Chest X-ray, PA view. Patient: 42 years old, sex M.
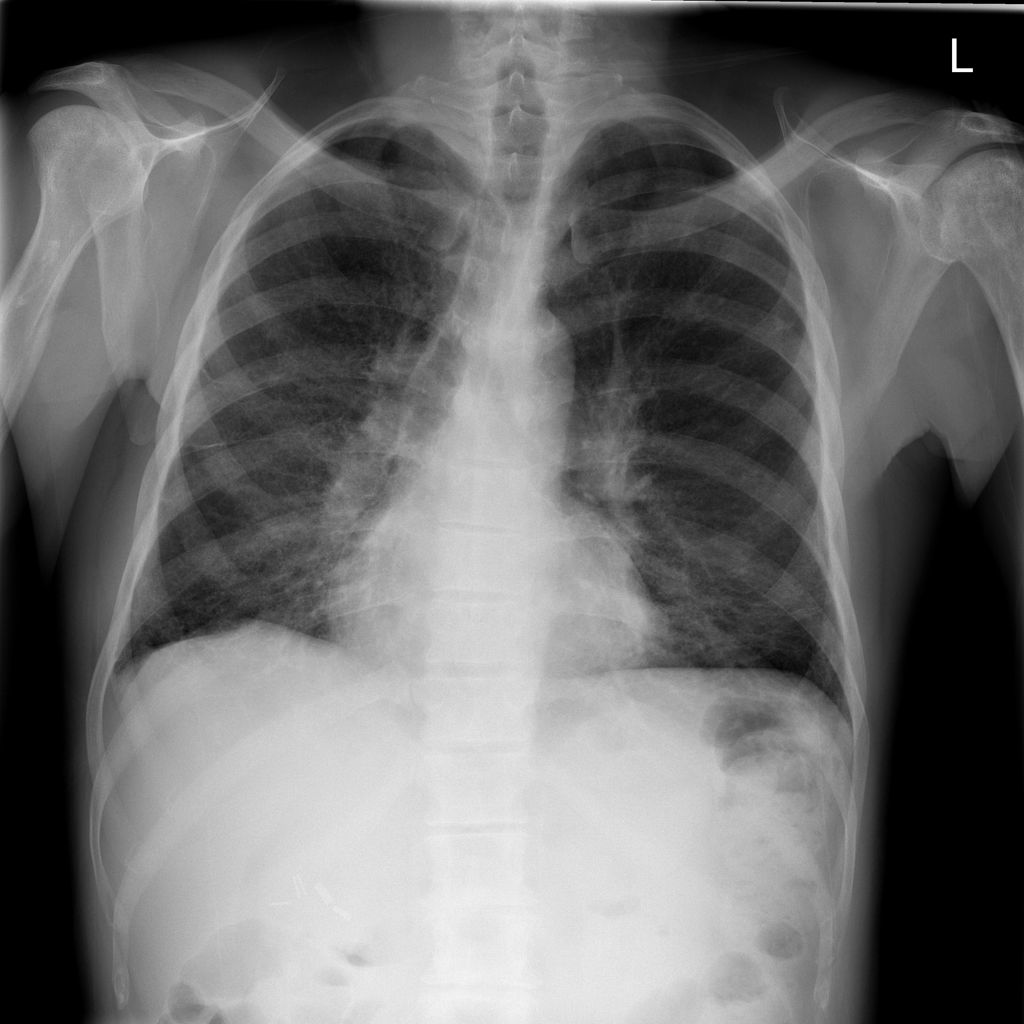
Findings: Nodule